Field crop: maize
Growth stage: 2
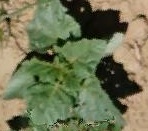
Species: datura